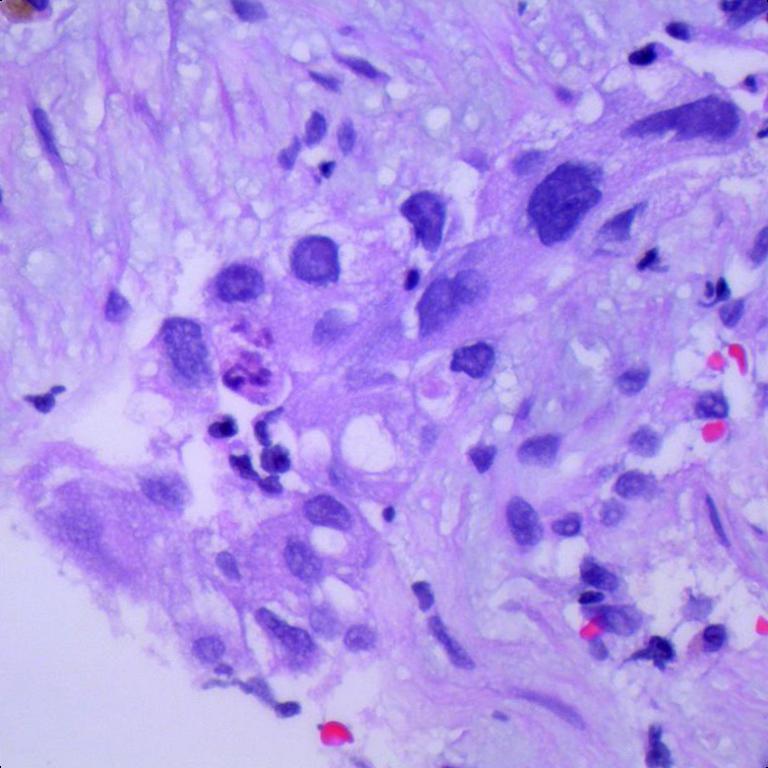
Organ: lung
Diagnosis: adenocarcinomas